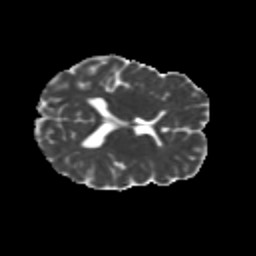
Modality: MD
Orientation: axial
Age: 11
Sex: male
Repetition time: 9.4 s
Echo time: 0.089 s